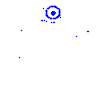
Particle: pion